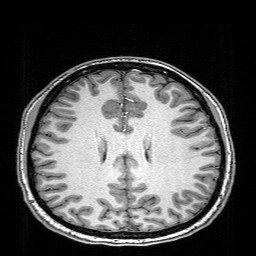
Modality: T1w
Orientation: coronal